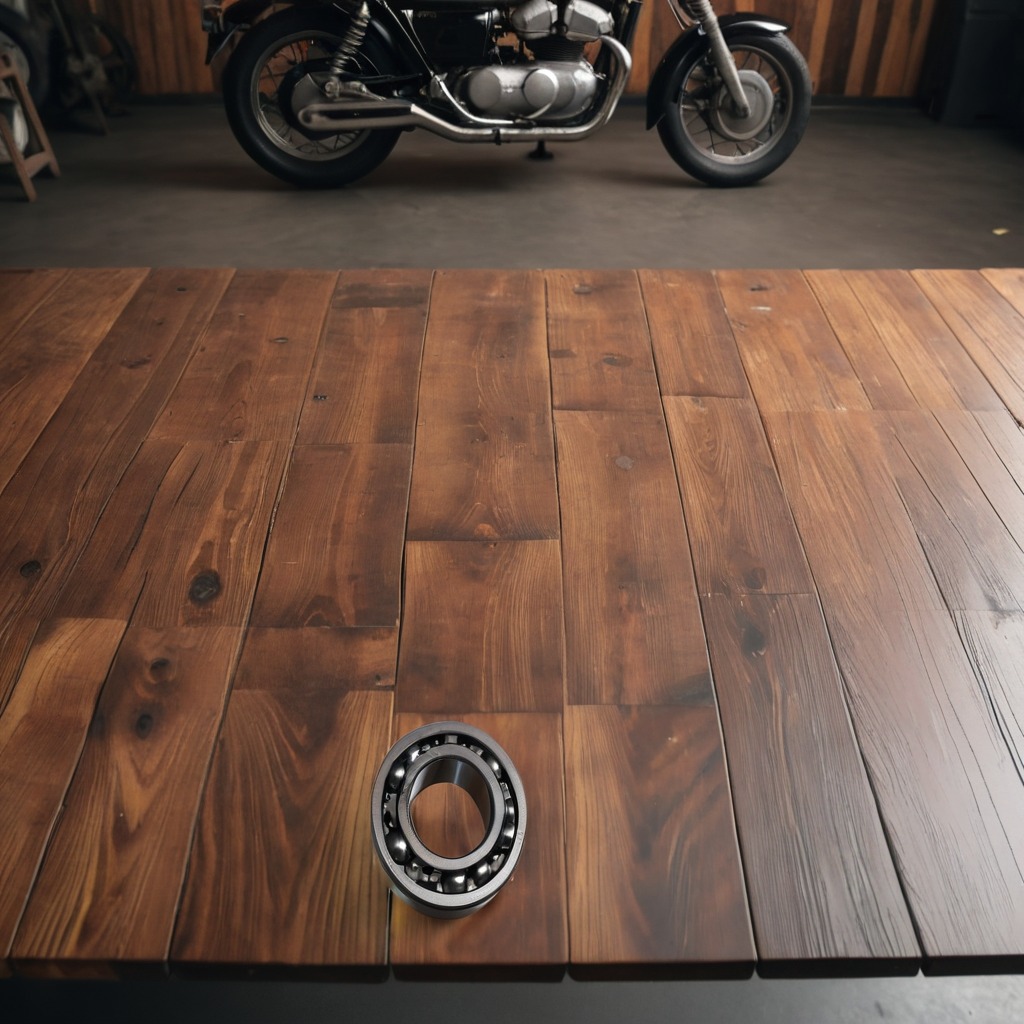
A metal ball bearing is lying on the wooden table in the vintage motorcycle garage.